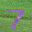
Label: 7